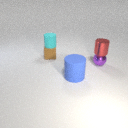
small cyan rubber cylinder to the left of small red metal cylinder